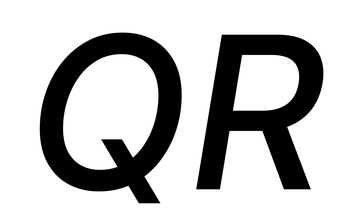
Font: Inter-Italic_Medium_Italic